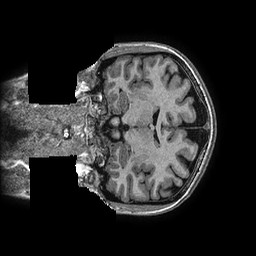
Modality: T1w
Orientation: coronal
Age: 49
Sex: female
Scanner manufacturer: ge
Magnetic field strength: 3 T
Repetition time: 0.006952 s
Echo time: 0.00292 s